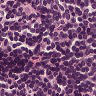
Metastatic tissue present: no